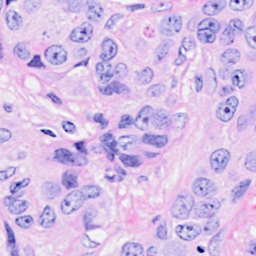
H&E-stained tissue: Breast